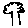
Label: tree